Field crop: maize
Growth stage: 2
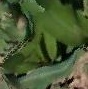
Species: maize